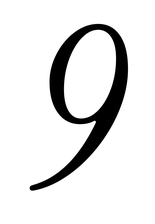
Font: InstrumentSerif-Italic